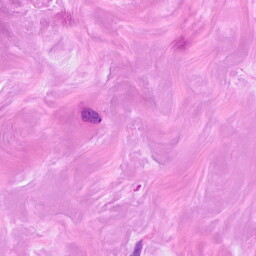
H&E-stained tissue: Breast